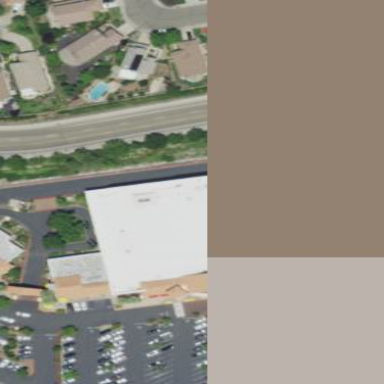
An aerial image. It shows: Supermarket building.